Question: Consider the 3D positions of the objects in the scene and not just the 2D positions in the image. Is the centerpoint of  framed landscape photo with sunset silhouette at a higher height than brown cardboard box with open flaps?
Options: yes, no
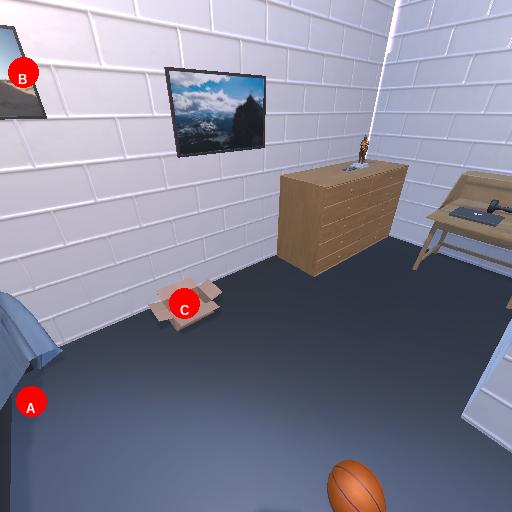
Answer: yes